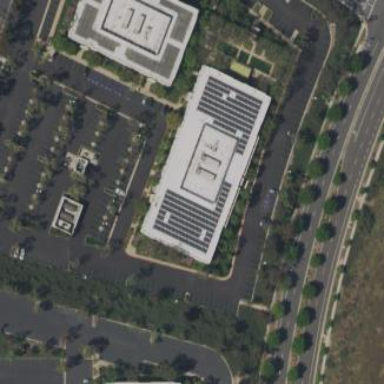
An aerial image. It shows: Office building.